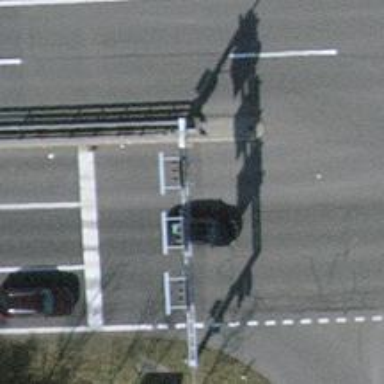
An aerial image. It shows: Road with traffic signals controlling the flow of traffic.